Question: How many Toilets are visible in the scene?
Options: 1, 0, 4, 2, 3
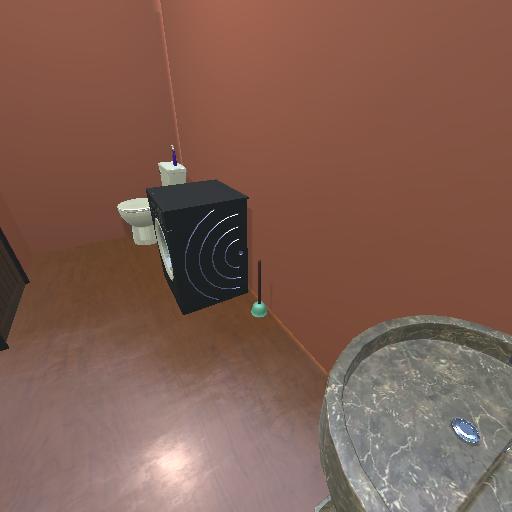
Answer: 1